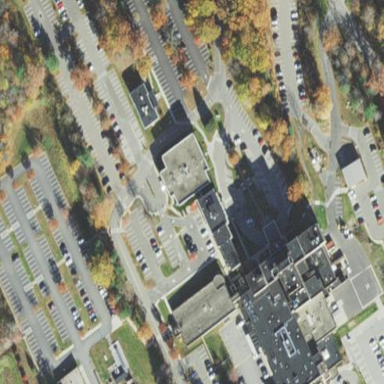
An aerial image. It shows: Healthcare facility identified as hospital.